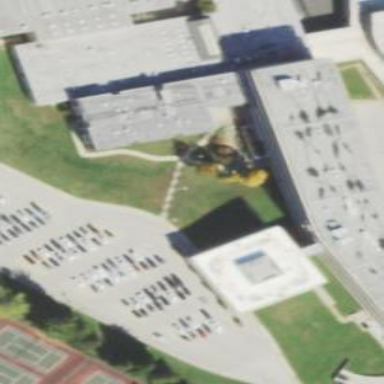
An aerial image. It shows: School building.